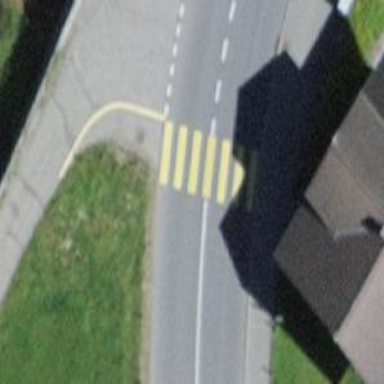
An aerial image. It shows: Zebra crossing on the road.